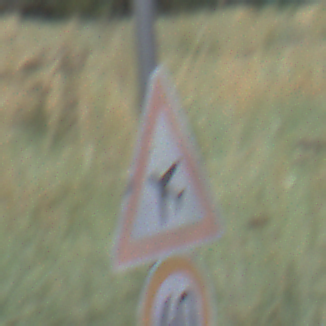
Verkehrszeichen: FlugbetriebRechts
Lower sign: Geschwindigkeit40
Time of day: Midday
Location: Outdoor (Nature)
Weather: PartlyCloudy
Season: NotSpecified
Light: Natural